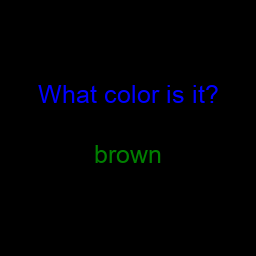
Color: green
Color name shown: brown
Background color: black
Question text color: blue